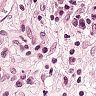
Metastatic tissue present: yes